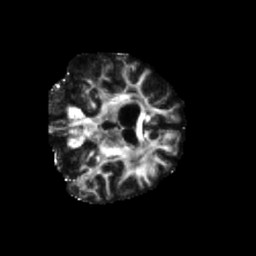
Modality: FA
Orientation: coronal
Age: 68
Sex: female
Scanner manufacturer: siemens
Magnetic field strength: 3 T
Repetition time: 5.47 s
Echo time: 0.0854 s